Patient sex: M
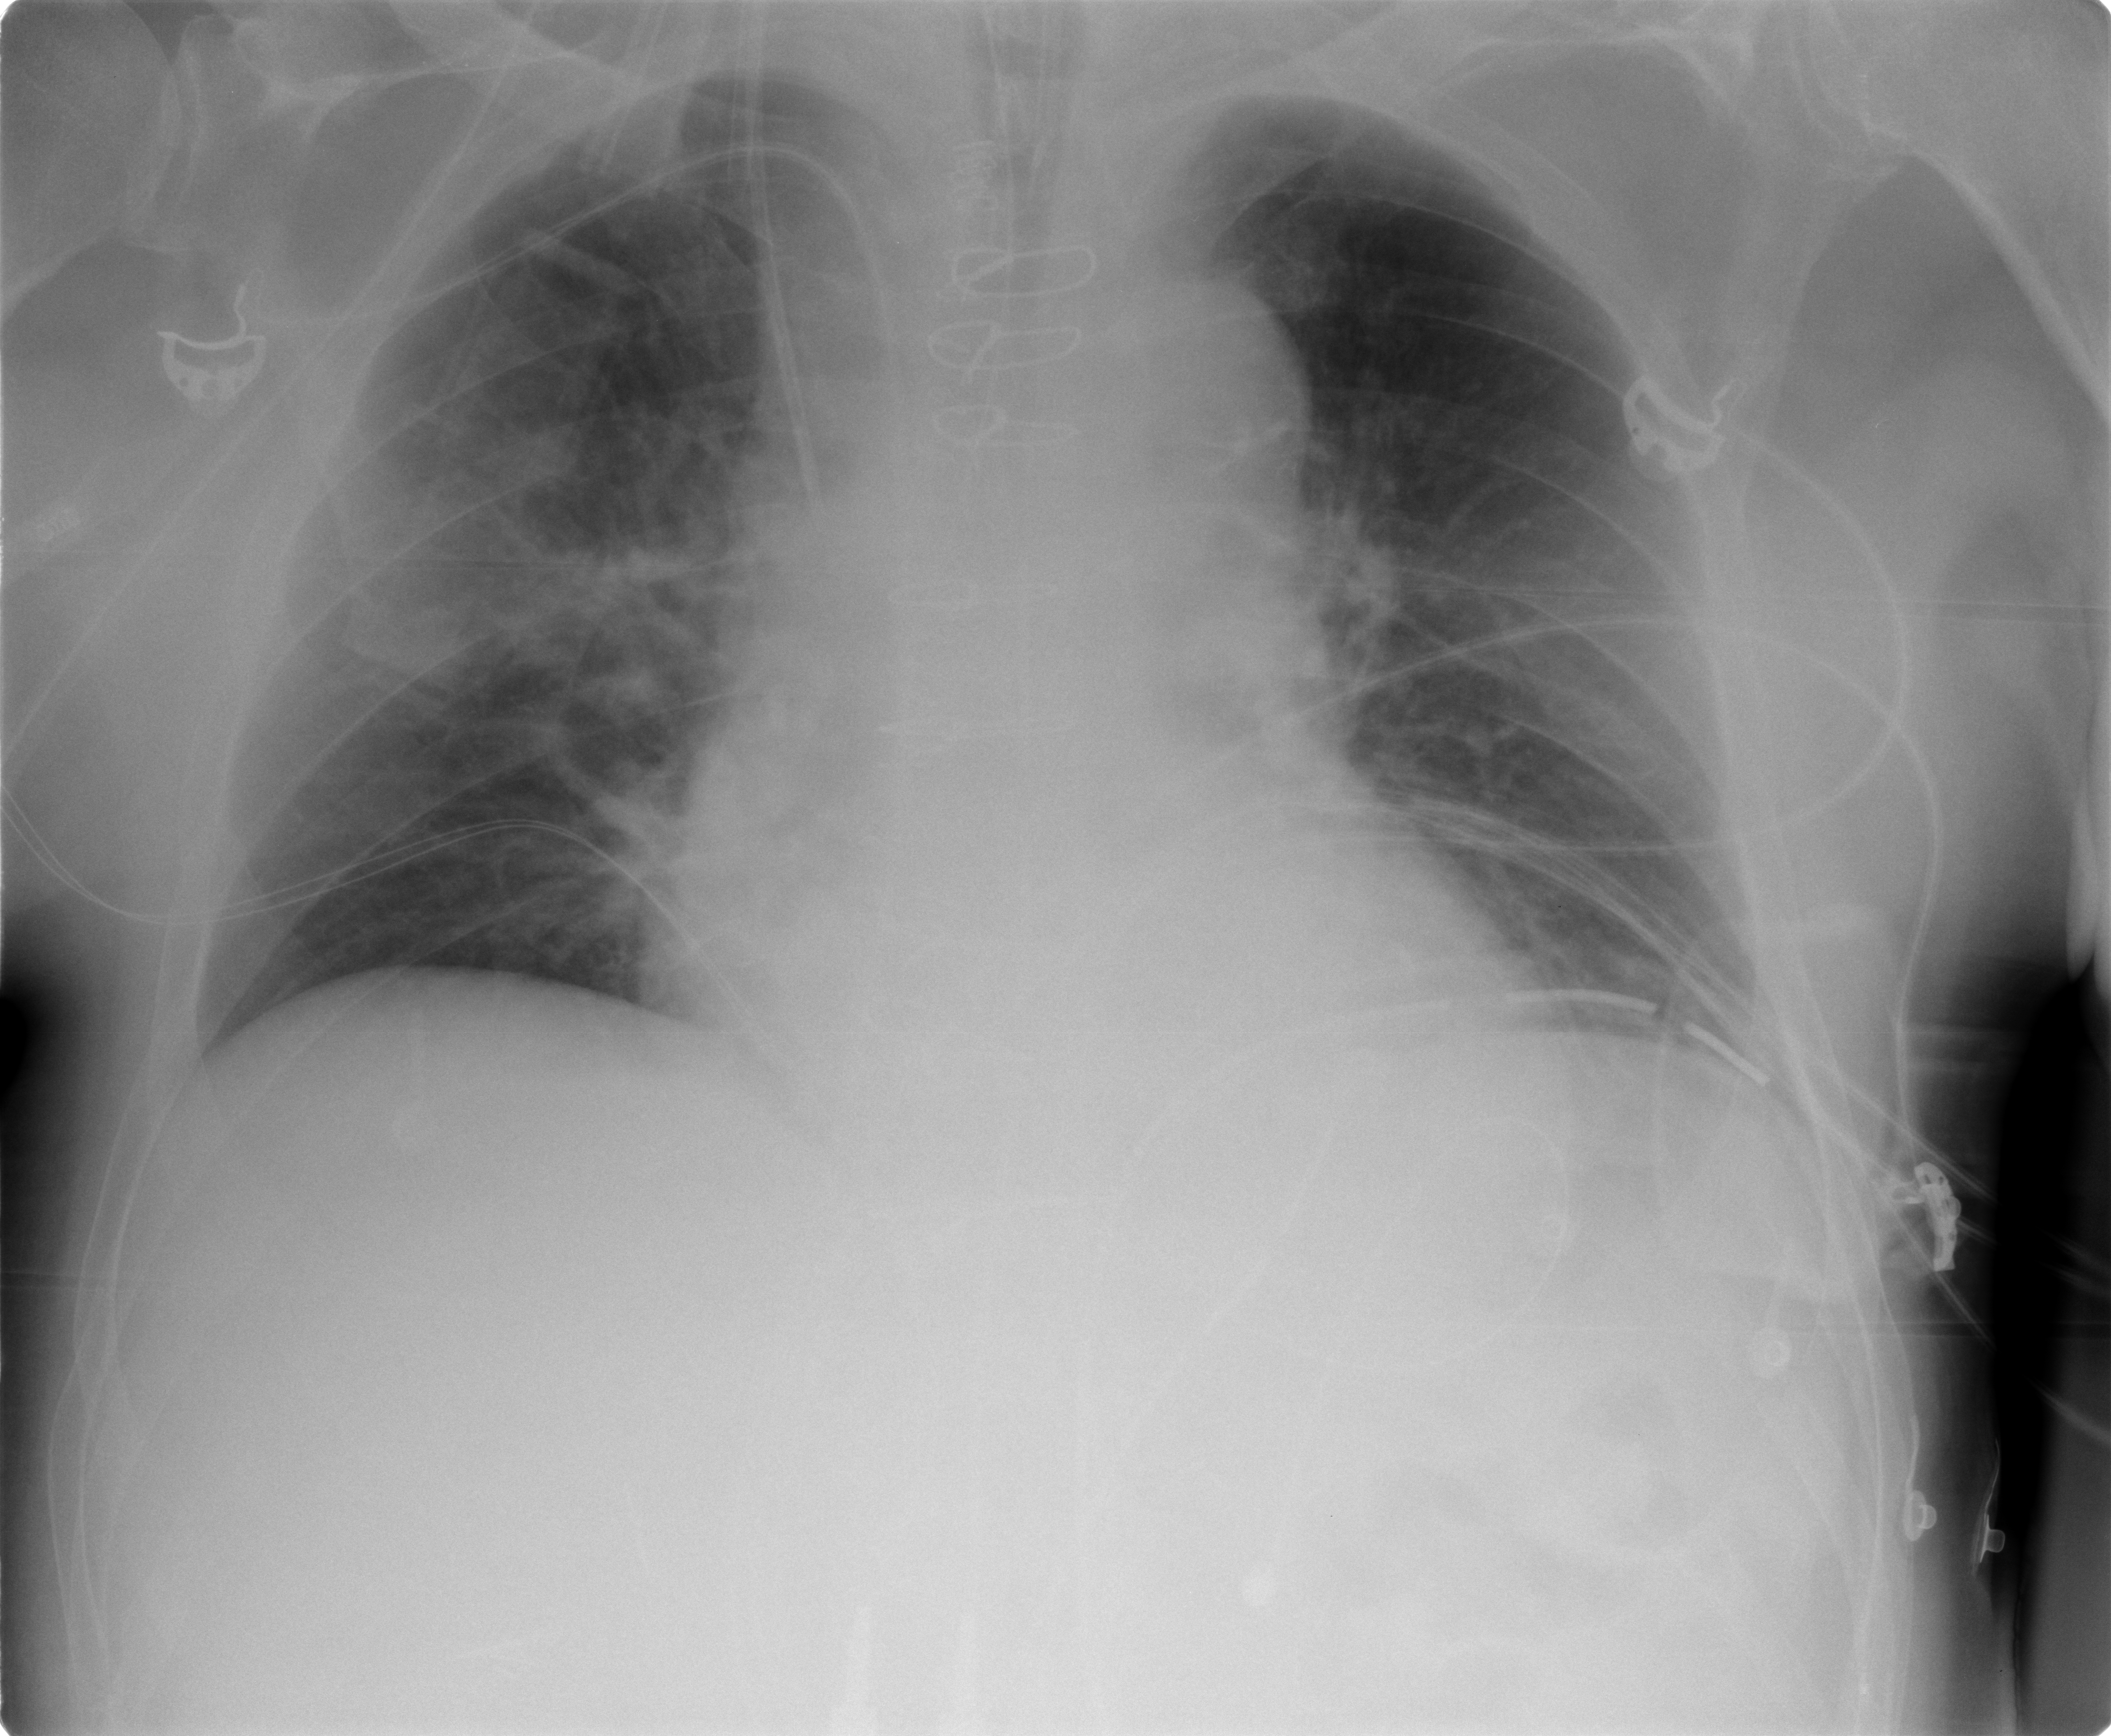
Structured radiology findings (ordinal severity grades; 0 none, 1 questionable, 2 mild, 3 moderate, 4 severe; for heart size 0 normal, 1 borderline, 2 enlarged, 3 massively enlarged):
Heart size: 1
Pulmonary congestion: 1
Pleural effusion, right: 0
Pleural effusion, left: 0
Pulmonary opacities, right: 0
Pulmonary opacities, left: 0
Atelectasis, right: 0
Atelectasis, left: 0